Question: I'm looking for a gauge with multiple concentric circles, each circle showing values of different entities. Something like this...(see image)
Here each needle shows value of corresponding entity. I saw some gauges in jQuery & Ajax. So I was wondering if I could find something like this.

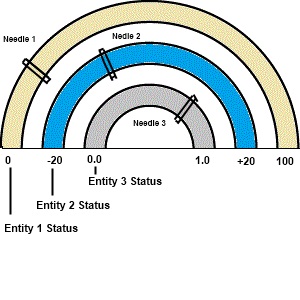
Answer: You can consider <URL> I've created for you. I suppose it is exactly what you need.